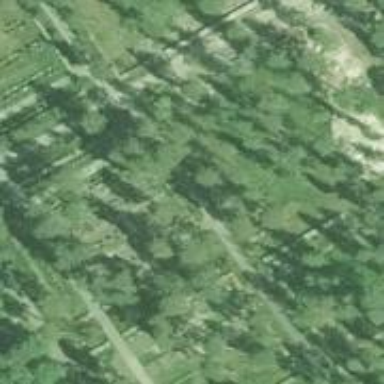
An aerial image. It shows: Sector in the cemetery.